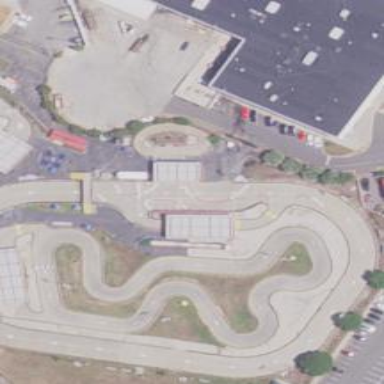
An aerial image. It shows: Karting raceway for sports activities.